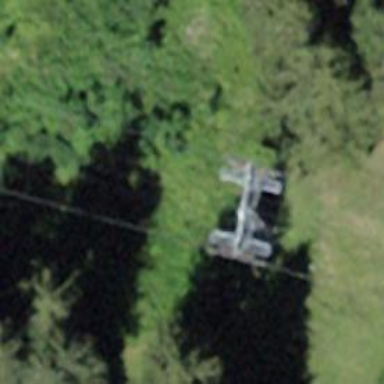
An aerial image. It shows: Pylon used for aerialway.